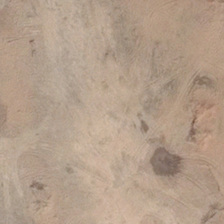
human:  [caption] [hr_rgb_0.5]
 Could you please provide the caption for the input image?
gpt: there is no plant on the bare land .

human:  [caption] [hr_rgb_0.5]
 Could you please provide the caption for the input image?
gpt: this vast area is a bare patch of land .

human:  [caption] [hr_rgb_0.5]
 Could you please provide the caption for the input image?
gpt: there is no plant on the bare land .

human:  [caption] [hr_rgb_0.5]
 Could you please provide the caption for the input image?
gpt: this vast area is a bare patch of land .

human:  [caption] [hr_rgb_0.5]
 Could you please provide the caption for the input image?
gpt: this vast area is a bare patch of land .